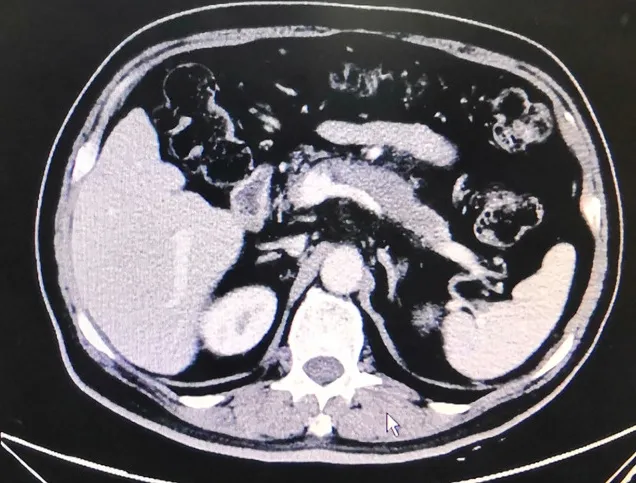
Upper abdomen routine enhanced CT scan of the diabetic patient.
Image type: radiology (ct)